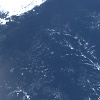
Label: water